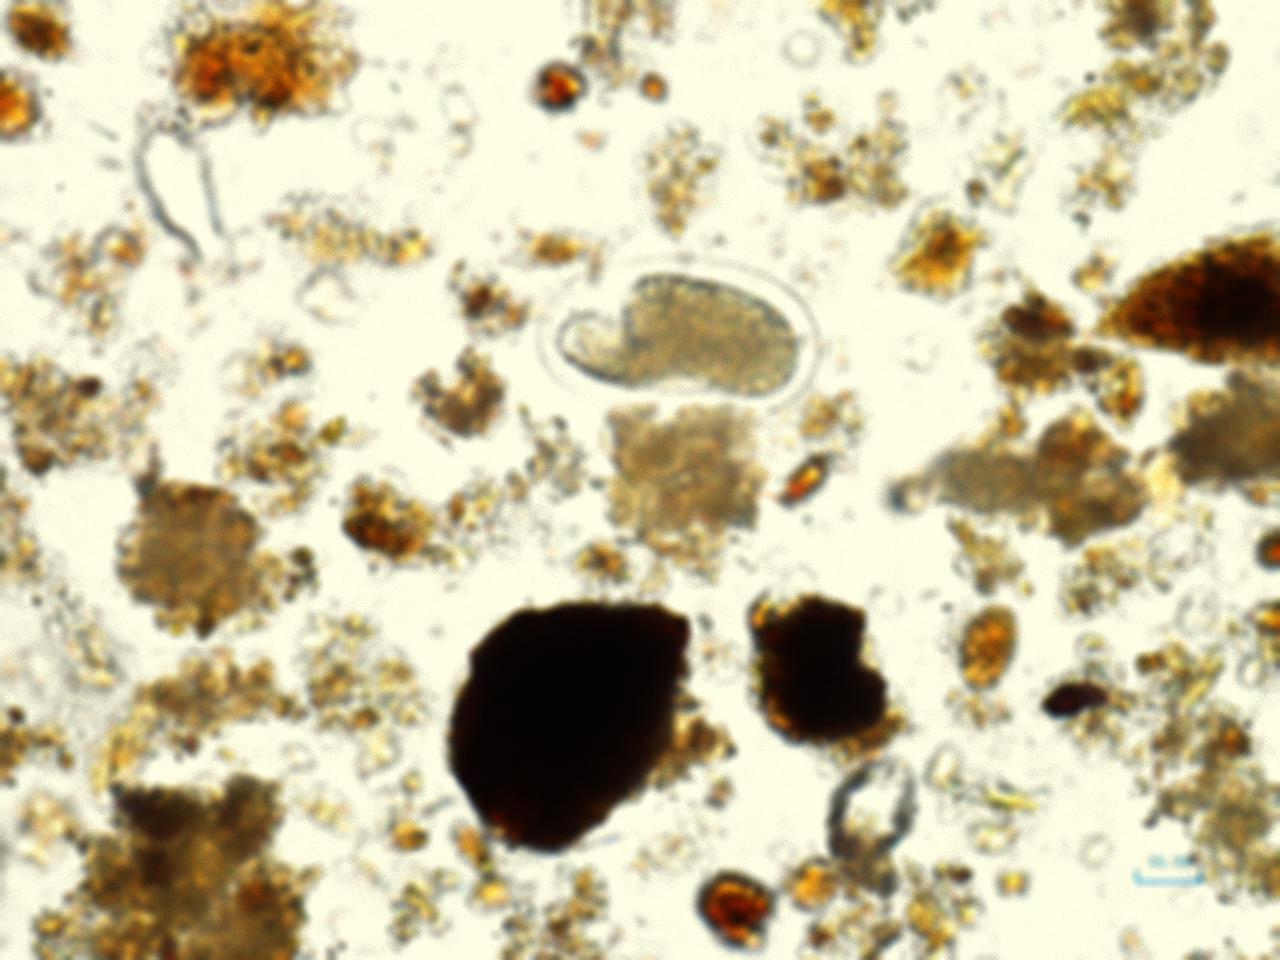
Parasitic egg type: Hookworm egg